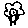
Label: flower